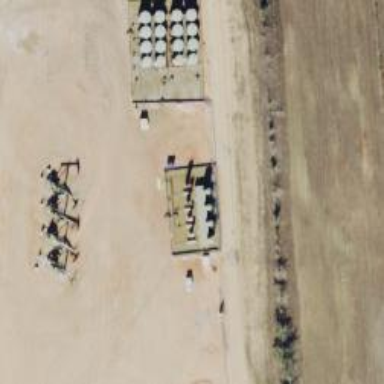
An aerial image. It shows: Storage tank that is man-made.